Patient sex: F
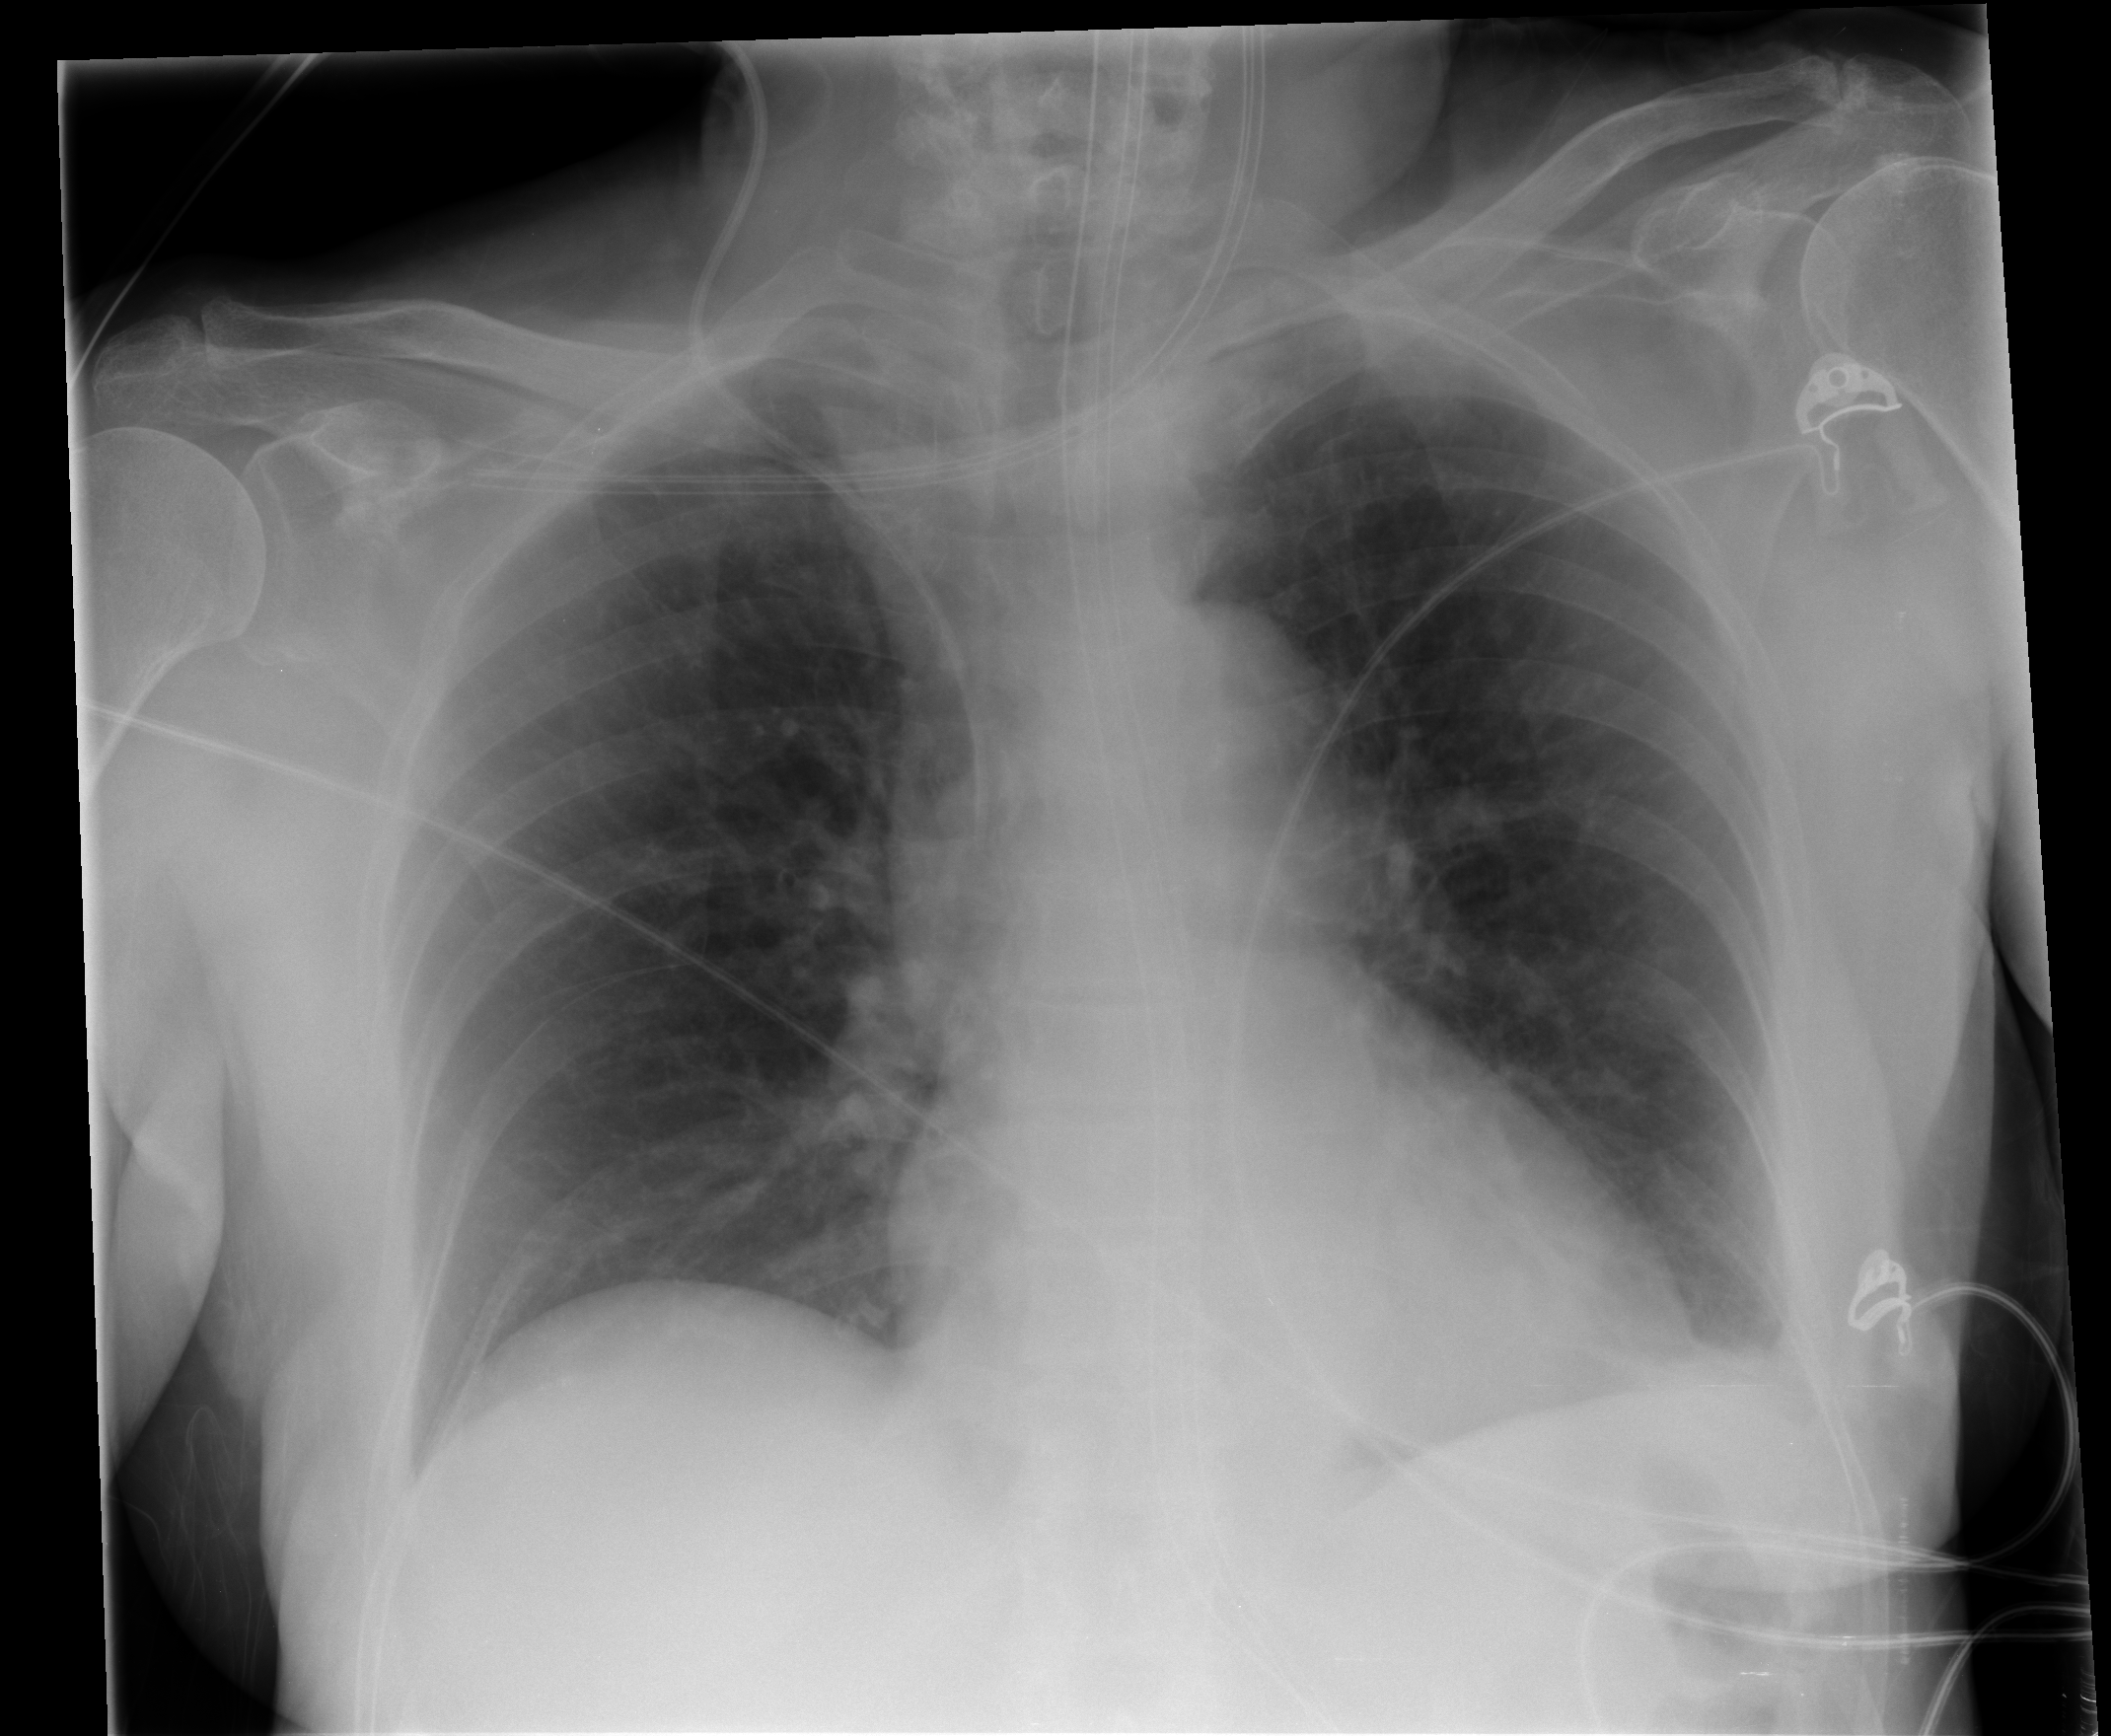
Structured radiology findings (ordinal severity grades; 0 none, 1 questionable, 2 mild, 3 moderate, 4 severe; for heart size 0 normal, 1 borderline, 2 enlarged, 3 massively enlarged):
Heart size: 0
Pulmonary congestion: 0
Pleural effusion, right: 0
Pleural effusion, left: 1
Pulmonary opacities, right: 0
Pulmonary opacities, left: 0
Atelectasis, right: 0
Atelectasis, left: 0